Question: Google Maps itself can sort of Highlight areas, when you are searching for example for a city.
Since i haven't found very much via the search function and google....
Is there an intended way to highlight an area (circle or rectangle) on an android mapview Or do i have to go the long way of calculating the necessary size of an picture (for example circle) (which is depending on the zoomlevel) and place it as a mapoverlay, which has to be replaced, whenever the zoom-level changes?
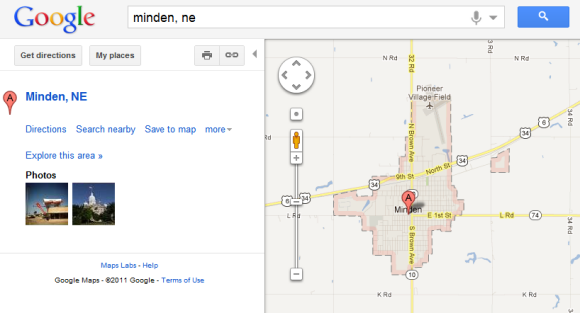
Answer: Extend 'Overlay' and override the 'draw' method.
For example:
'''
class HighlightedAreaOverlay extends Overlay {
public void draw(Canvas canvas, MapView mapv, boolean shadow){
super.draw(canvas, mapv, shadow);
// your drawing code here
}
}
'''
Then add it to your mapView by calling 'mapView.getOverlays().add(new HighlightedAreaOverlay());'